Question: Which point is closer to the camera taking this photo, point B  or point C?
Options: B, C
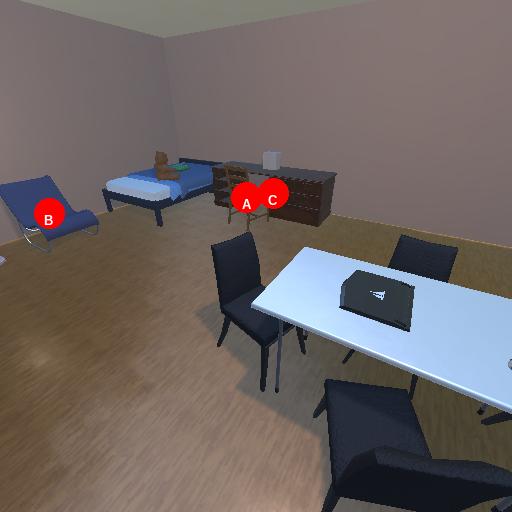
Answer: B